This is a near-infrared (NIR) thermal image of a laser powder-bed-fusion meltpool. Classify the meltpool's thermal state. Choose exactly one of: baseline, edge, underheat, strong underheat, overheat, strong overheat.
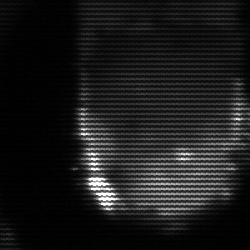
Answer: baseline